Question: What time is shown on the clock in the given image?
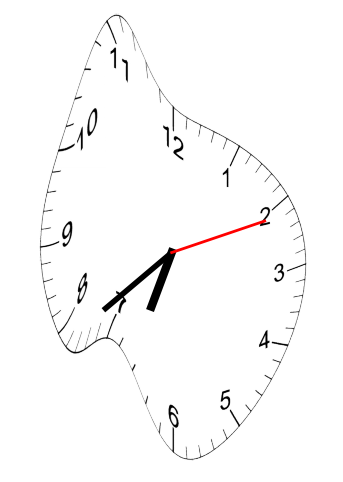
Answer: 06:38:11